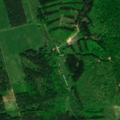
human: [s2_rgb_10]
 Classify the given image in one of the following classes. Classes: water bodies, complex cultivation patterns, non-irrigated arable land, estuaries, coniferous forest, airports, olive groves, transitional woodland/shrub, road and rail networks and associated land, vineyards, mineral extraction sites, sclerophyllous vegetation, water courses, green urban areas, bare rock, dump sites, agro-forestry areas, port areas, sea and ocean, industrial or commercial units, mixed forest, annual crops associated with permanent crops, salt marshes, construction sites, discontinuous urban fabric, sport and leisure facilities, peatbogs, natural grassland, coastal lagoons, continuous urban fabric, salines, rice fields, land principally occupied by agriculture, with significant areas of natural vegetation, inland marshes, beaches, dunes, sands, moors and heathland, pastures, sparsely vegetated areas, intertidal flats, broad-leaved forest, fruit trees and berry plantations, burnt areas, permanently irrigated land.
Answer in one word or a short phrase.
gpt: broad-leaved forest, mixed forest, transitional woodland/shrub